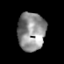
Tissue: prostate
Cell type: T cells
Senescence score: 0.2327
Nuclear area (px): 1043
Mean DAPI intensity: 142.278